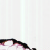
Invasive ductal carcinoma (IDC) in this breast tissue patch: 0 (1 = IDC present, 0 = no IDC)